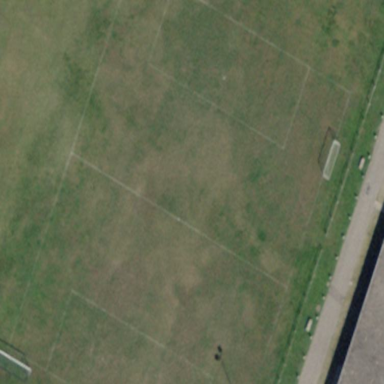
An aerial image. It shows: Soccer pitch designated for leisure and sports activities.